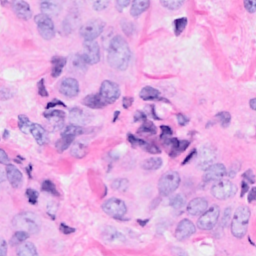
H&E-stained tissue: Breast